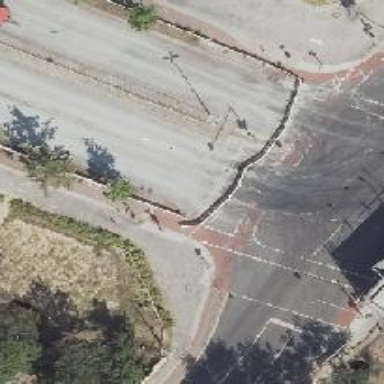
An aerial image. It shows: Secondary road with asphalt surface. There is cycle track on the right side.